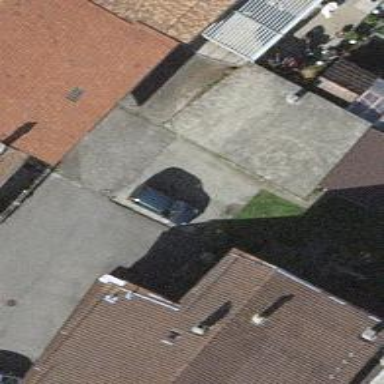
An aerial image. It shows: Simple house.